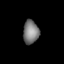
Tissue: lung
Cell type: Fibroblasts
Senescence score: 0.5555
Nuclear area (px): 368
Mean DAPI intensity: 120.288